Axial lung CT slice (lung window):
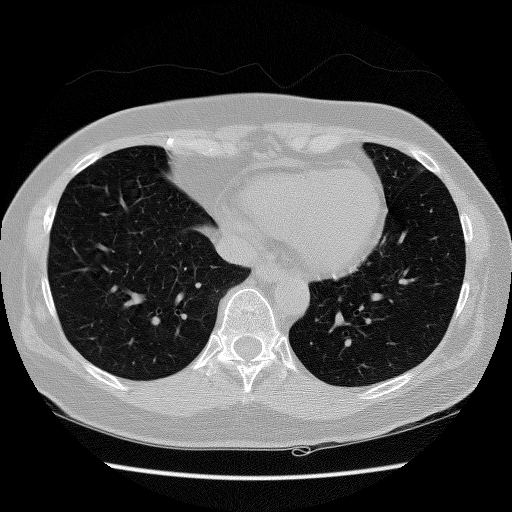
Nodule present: no